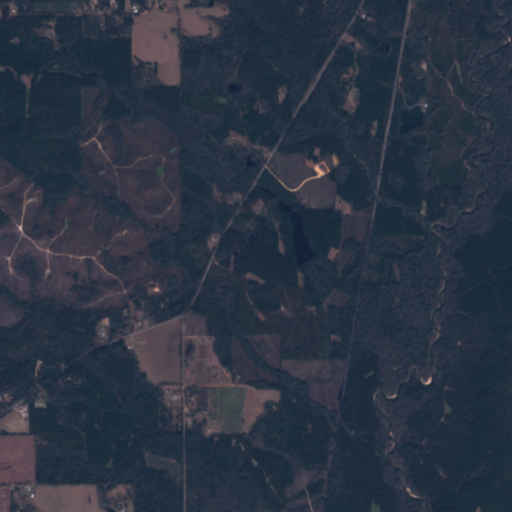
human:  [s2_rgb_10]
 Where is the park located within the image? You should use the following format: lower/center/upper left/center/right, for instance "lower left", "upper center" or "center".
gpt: The park is located in the upper right of the image.
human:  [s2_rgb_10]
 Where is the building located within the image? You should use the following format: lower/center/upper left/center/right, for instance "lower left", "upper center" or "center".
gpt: There is no building in the image.